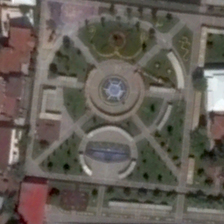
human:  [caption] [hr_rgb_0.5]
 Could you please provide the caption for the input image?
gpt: a row of red roofed houses located on one side of the square .

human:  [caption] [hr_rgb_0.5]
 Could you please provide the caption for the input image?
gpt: in the middle of the square is a circular flower bed .

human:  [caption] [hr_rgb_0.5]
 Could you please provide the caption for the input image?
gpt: a row of red roofed houses located on one side of the square .

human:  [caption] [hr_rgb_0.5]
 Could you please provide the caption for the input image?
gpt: in the middle of the square is a circular flower bed .

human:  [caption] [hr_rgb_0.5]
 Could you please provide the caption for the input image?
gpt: a row of red roofed houses located on one side of the square .